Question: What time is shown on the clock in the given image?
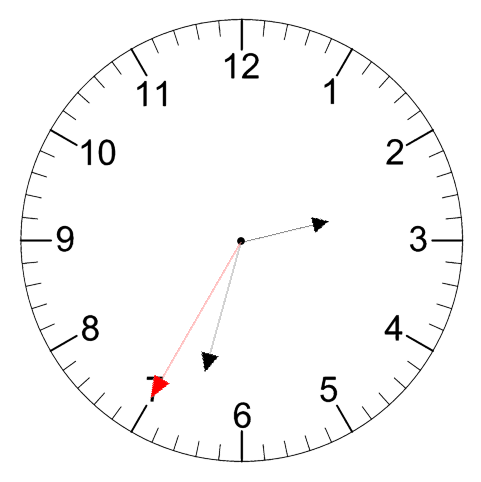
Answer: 02:32:35